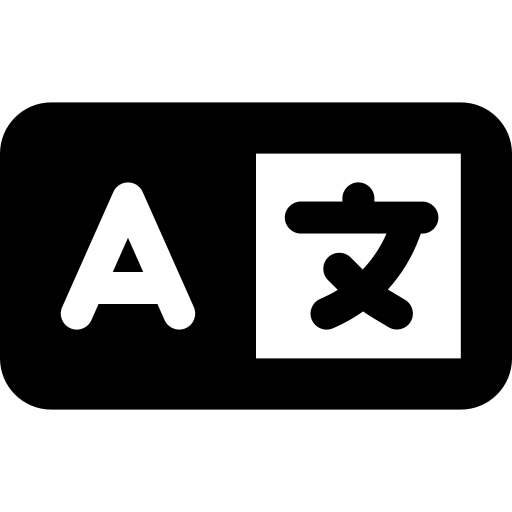
Tags: icon, FontAwesome, fa-icon, solid, language